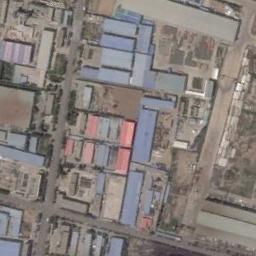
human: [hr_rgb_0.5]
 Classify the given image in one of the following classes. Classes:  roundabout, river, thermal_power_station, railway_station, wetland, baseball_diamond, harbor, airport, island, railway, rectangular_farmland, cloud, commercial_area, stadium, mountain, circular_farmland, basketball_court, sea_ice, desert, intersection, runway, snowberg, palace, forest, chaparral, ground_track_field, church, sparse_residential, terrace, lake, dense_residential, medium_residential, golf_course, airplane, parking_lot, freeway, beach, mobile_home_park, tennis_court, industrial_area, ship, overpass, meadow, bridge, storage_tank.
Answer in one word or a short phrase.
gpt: industrial_area